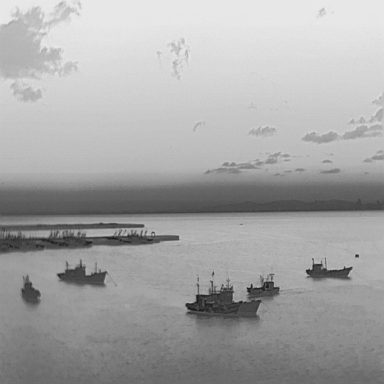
There are five bulk_carriers in the infrared image.